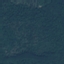
Land use / land cover: Forest